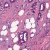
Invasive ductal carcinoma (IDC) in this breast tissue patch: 1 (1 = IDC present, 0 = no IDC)